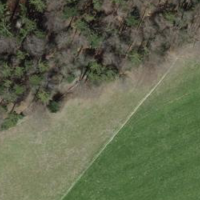
EUNIS habitat code: 52
Species observed at this site:
Teucrium scorodonia
Asplenium scolopendrium